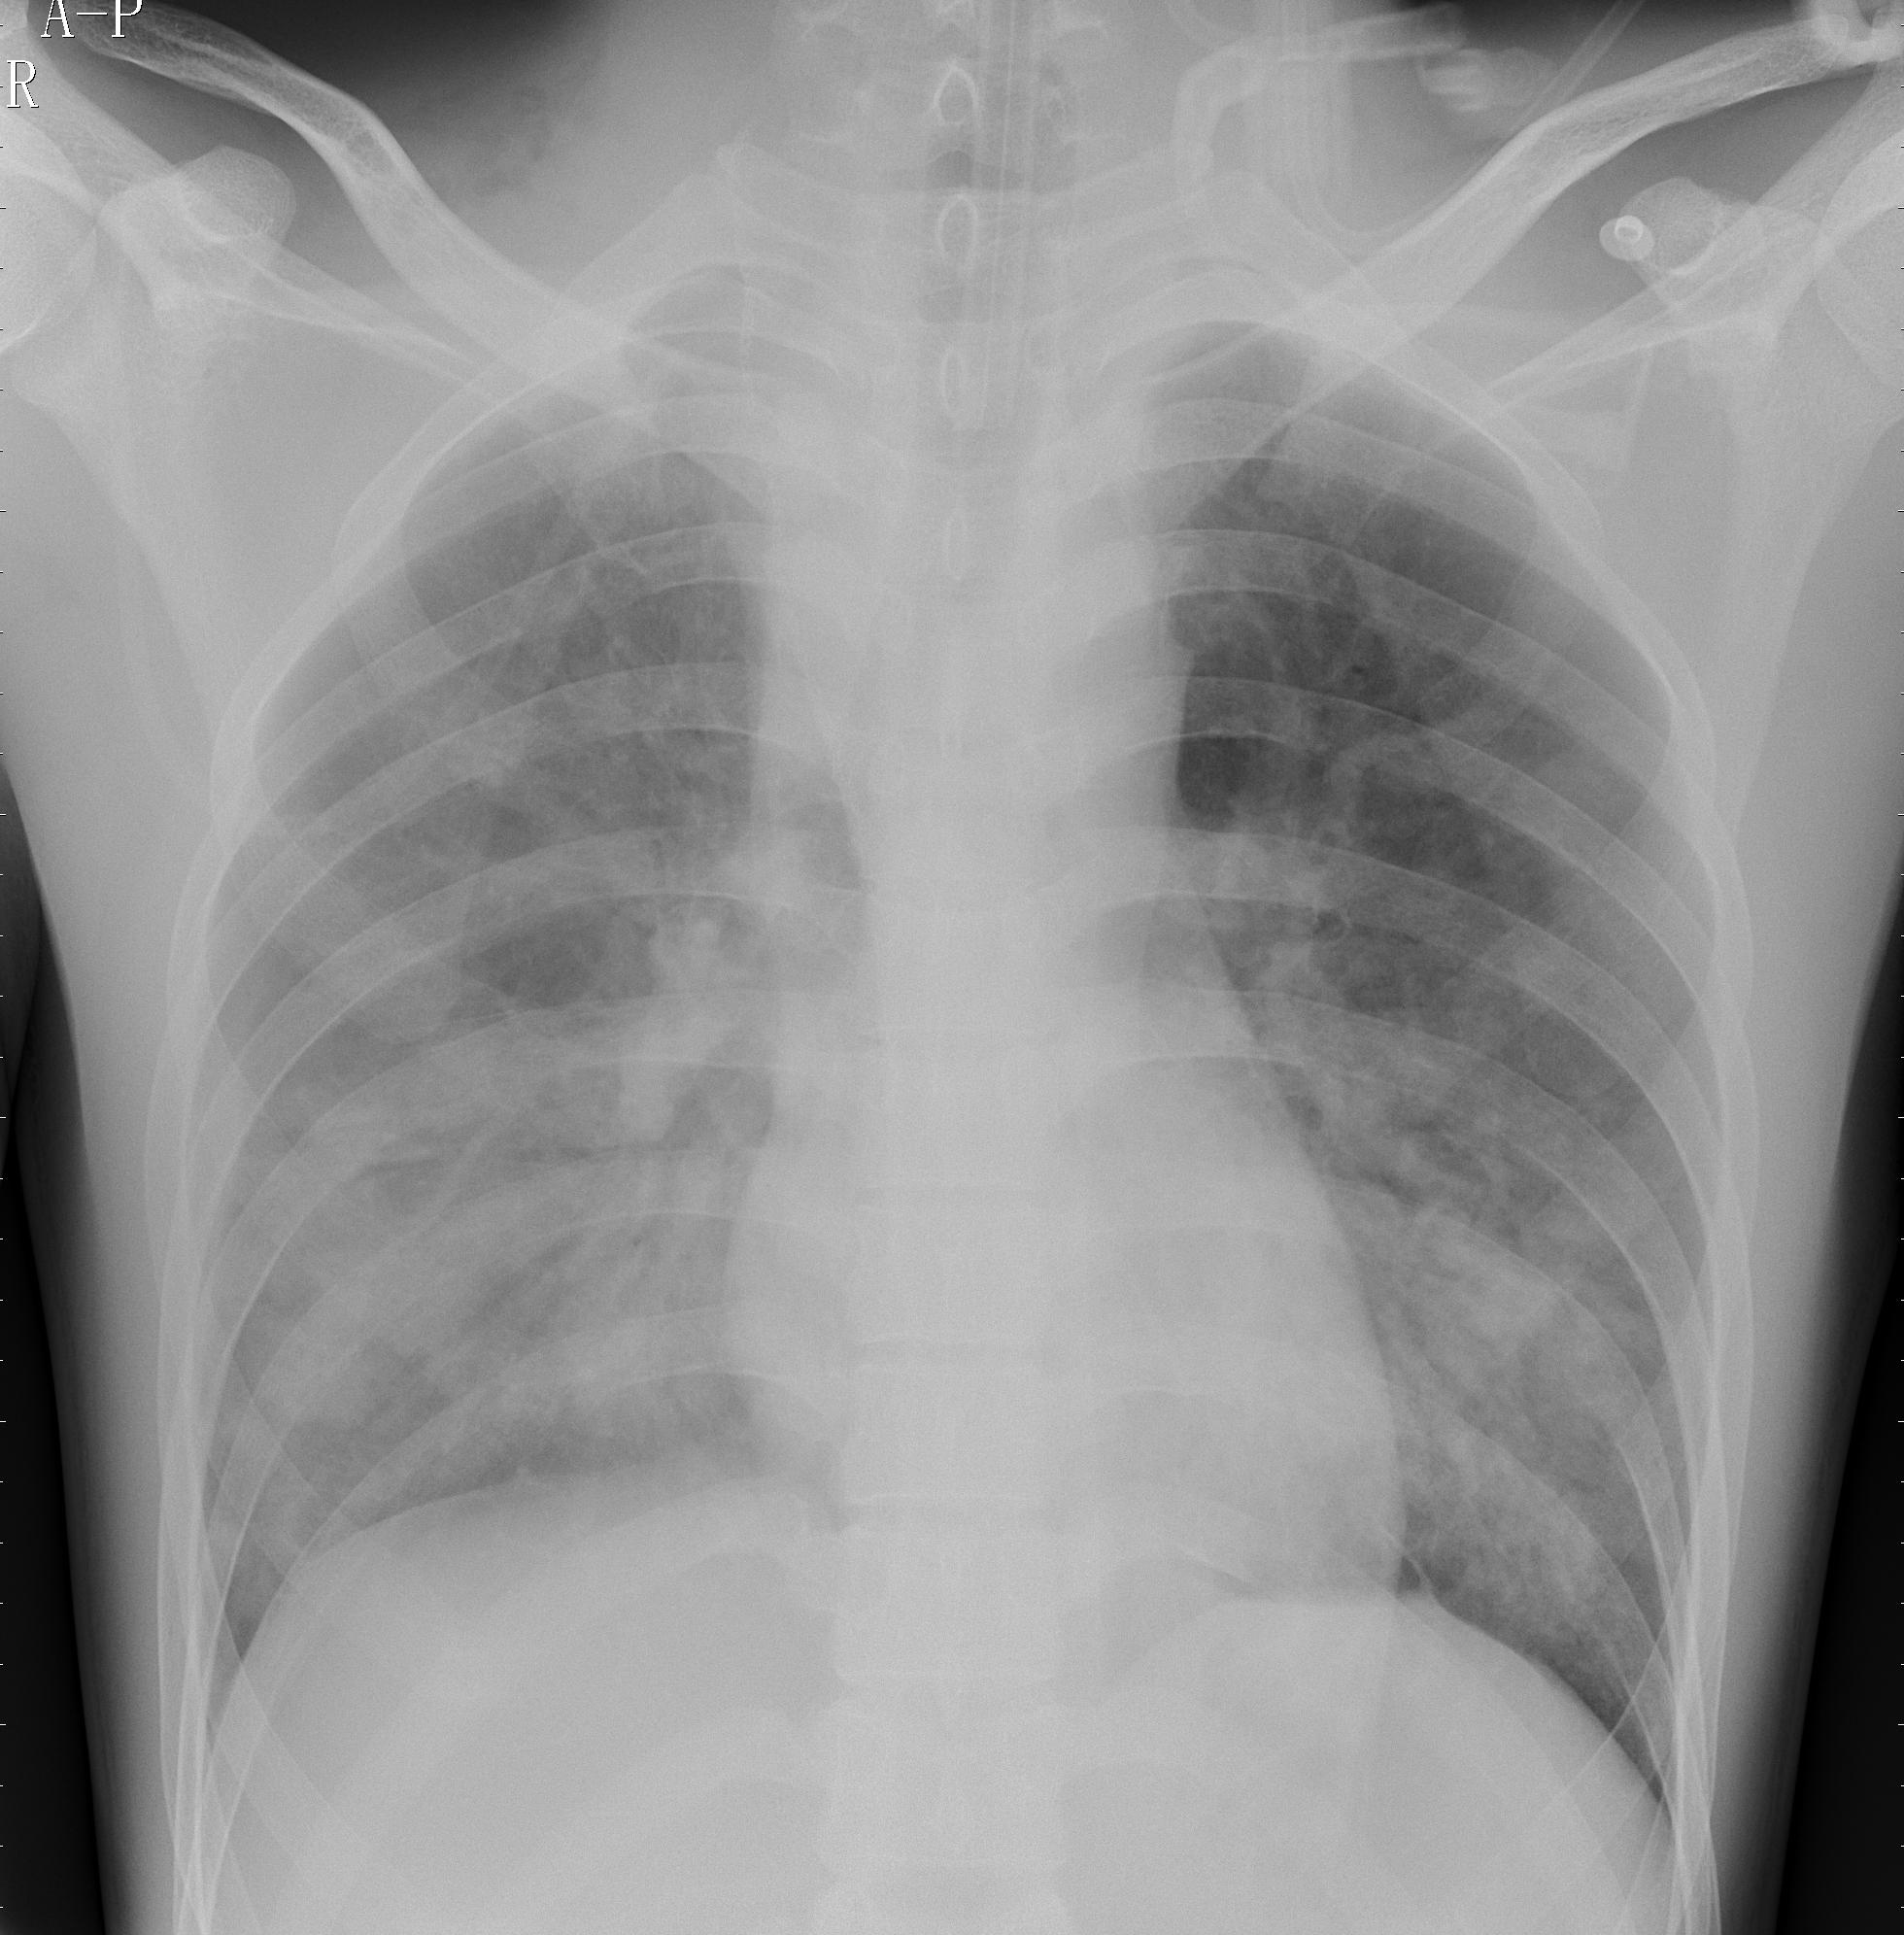
Diagnosis: PNEUMONIA